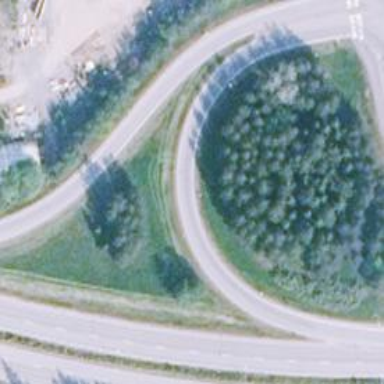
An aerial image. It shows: Trunk link road with asphalt surface.